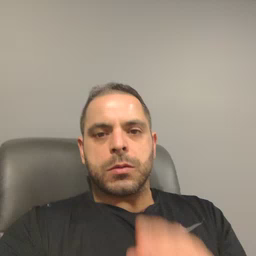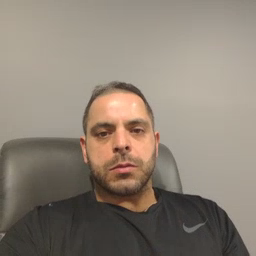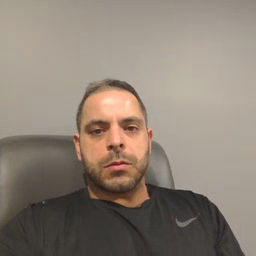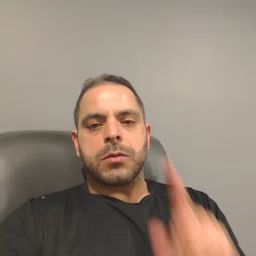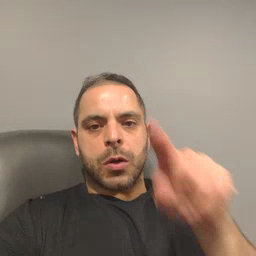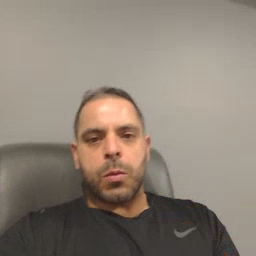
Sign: go